Question: I have a long list of data within an excel sheet, I am going to be changing the file IDs to names instead. The problem is I need to first check whether there are different IDs for the same file name, as this would create a problem.
So for the columns file_id and the column File_name I need help writing a formula that would compare wherther there are two or more IDs for the same file name.
Is this possible?
Thanks

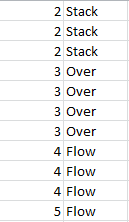
Answer: Here's is my attempt. What this code would do is mark those file name whose id doesn't match with the previous IDs. Look at the picture below :

I've attempted it using VBA
Press ALT + F11 to enter VBA, on the left hand column you'll see "Project -VBA Project", under this double click on Sheet1, or whatever is the name of your sheet on which you're working.

Paste the following code there:
'''
Sub mark()
Dim rng As Range
Dim row As Integer
Dim id As Integer
Dim name As String
Set rng = Sheets("Sheet1").Range("$A$2")
row = 0
Do Until rng.Offset(row, 0) = ""
id = rng.Offset(row, 0)
name = rng.Offset(row, 1)
Do While rng.Offset(row, 1) = name
If rng.Offset(row, 0) <> id Then
rng.Offset(row, 0).Interior.Color = 255
rng.Offset(row, 1).Interior.Color = 255
End If
row = row + 1
Loop
Loop
End Sub
'''
# Keep the following in mind
1. In my code the name of the sheet is "Sheet1", if the name of your sheet is something else then edit the below line in the code as follows Set rng = Sheets("Your sheet name").Range("$A$2")
2. In my code, the starting Range(Cell) has been specified as A2, if the starting cell is something else for example D2, then edit the line in the code as follows Set rng = Sheets("Your sheet name").Range("$D$2")
If you want to do some thing else with these cells instead of marking them, feel free to comment.